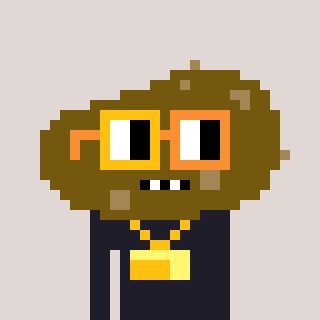
a pixel art character with square yellow and orange glasses, a potato-shaped head and a grayscale-colored body on a warm background